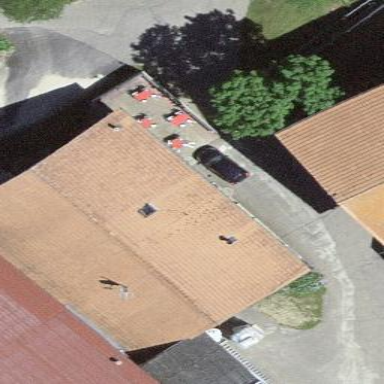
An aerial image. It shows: Building that serves as hostel for tourism.